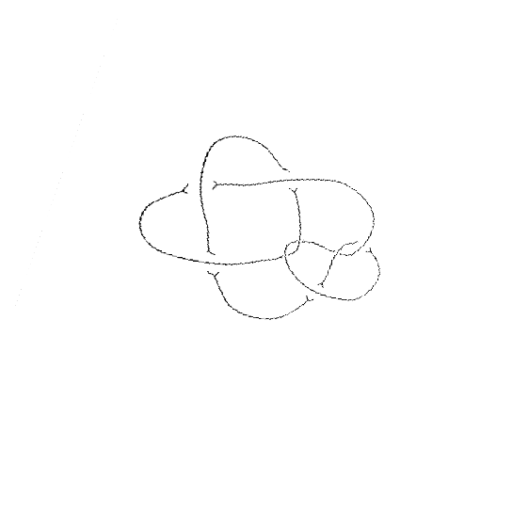
Crossing number: 8